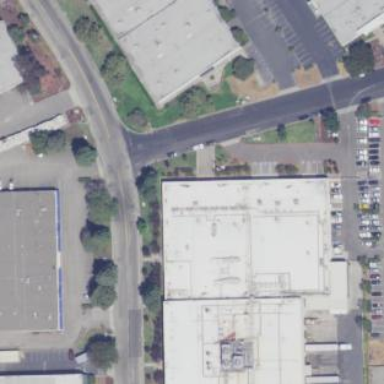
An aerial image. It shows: Commercial building.